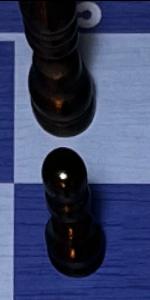
Label: Pawn_Black